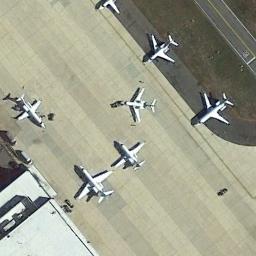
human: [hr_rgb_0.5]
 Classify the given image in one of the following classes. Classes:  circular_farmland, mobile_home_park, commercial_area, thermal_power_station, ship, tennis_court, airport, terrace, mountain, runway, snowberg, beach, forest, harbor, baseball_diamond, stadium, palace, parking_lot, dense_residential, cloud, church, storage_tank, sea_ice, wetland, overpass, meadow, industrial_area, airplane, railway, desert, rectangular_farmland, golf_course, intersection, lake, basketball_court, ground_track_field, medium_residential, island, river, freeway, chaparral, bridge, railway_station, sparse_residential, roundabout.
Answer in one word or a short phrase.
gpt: airplane